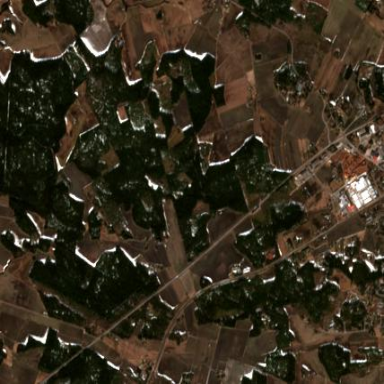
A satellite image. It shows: Picturesque farmland scene.